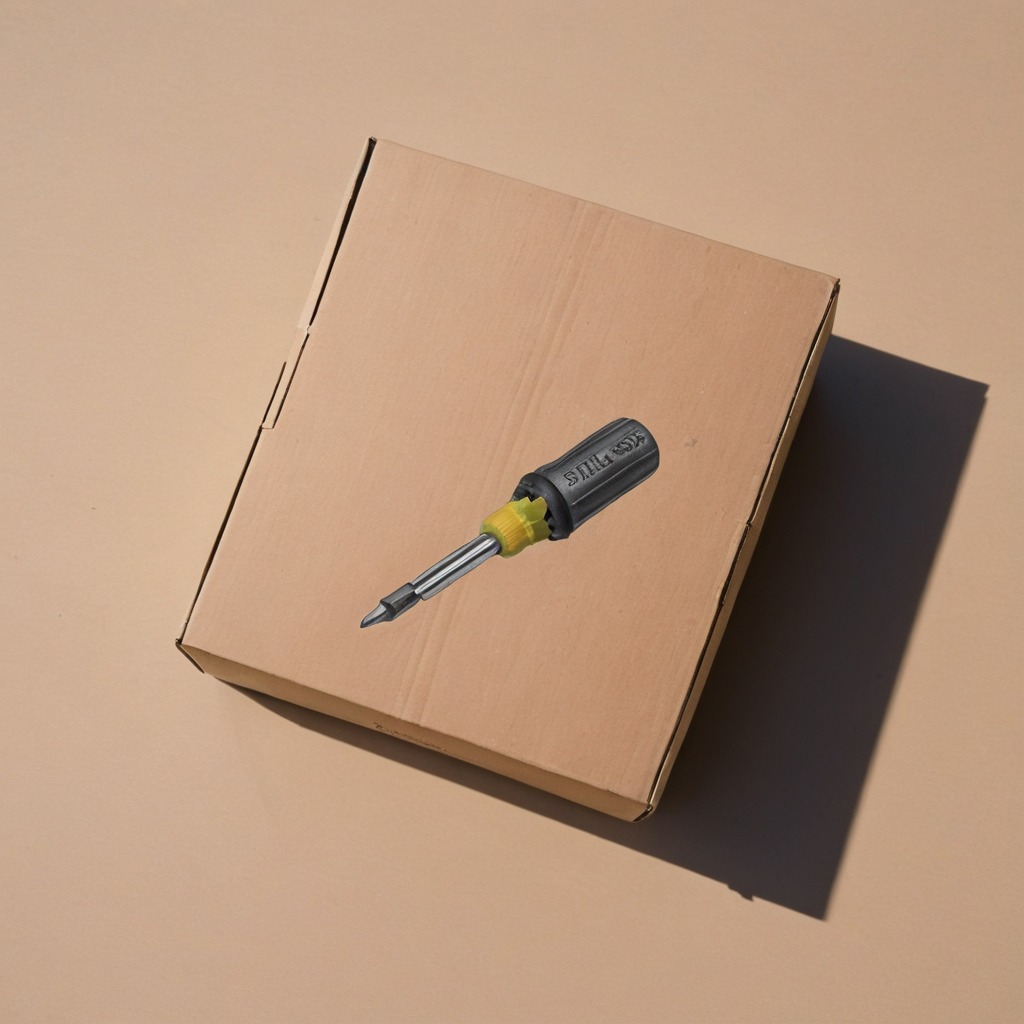
A screwdriver is lying on the cardboard box surface.